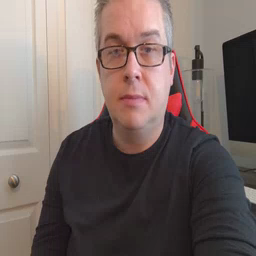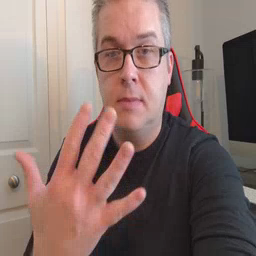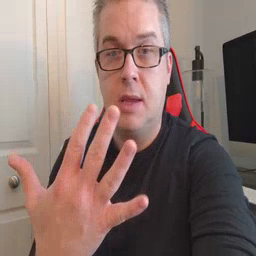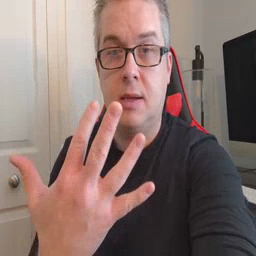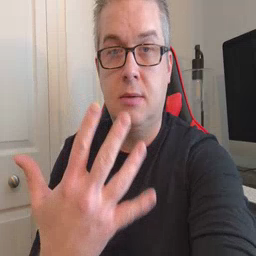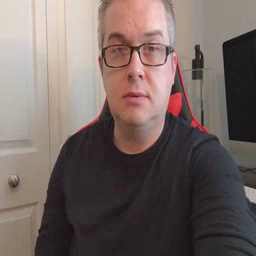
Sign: finger